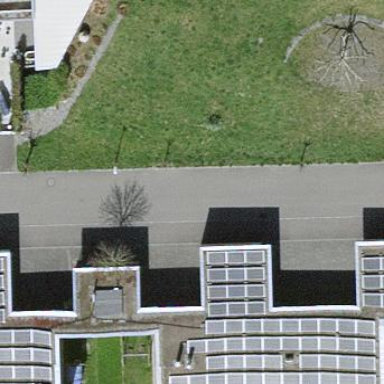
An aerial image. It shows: Solar power generator.